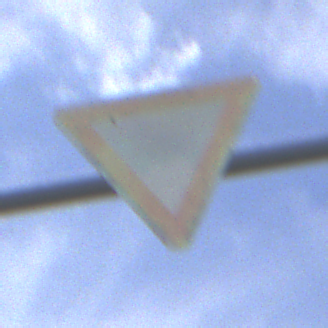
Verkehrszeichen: VorfahrtGewaehren
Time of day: Midday
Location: Outdoor (Nature)
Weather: PartlyCloudy
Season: NotSpecified
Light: Natural